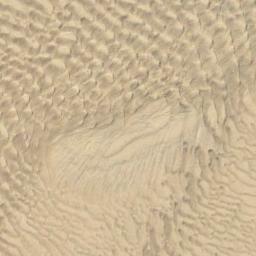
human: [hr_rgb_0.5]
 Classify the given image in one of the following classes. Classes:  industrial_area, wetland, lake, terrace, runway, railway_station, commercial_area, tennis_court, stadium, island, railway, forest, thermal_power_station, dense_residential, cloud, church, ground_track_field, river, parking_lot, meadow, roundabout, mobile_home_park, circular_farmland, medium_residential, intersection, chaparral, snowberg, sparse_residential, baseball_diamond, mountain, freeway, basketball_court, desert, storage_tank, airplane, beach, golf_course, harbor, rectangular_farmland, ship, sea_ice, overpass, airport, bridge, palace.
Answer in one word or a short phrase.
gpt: desert